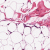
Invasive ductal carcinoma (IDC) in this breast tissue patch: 0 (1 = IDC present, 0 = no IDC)